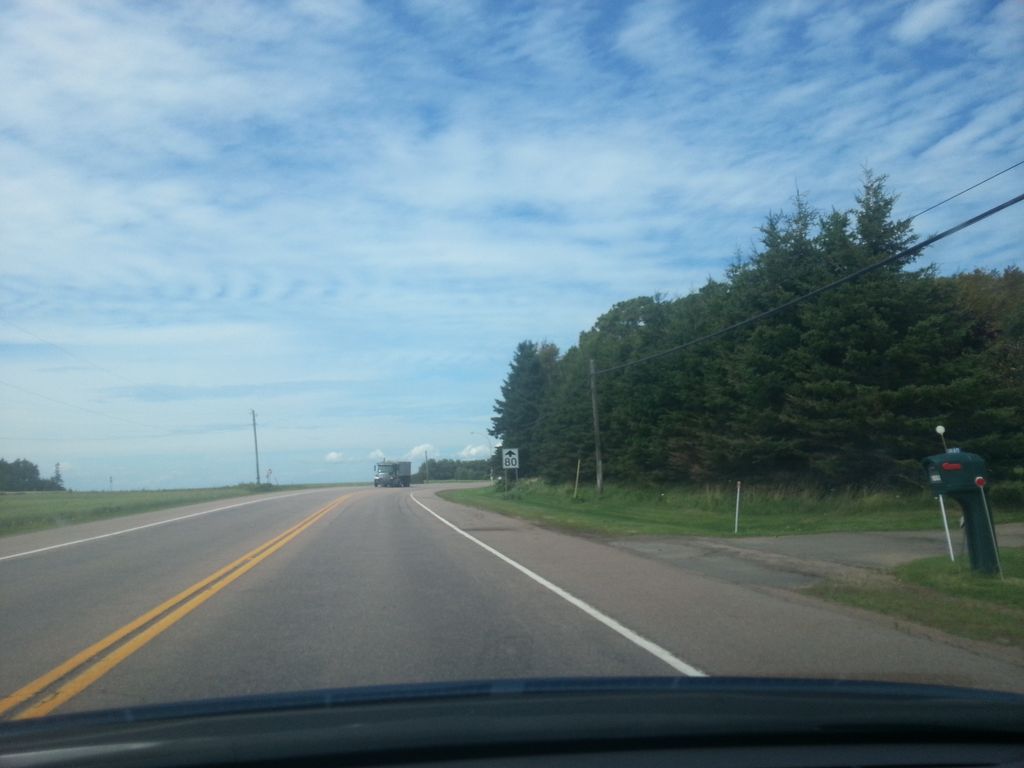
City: charlottetown